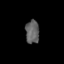
Tissue: skin
Cell type: Epithelial cells
Senescence score: 0.2738
Nuclear area (px): 313
Mean DAPI intensity: 96.348